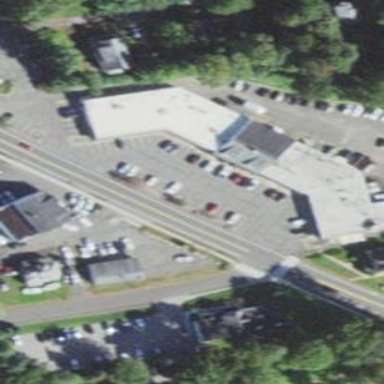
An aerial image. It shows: Retail building.